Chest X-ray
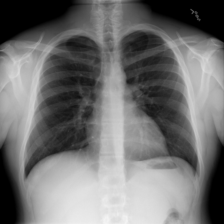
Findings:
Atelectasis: negative
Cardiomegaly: negative
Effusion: negative
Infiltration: negative
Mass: negative
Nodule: negative
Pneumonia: negative
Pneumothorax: negative
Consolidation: negative
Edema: negative
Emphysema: negative
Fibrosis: negative
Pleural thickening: negative
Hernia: negative